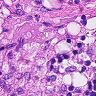
Metastatic tissue present: no